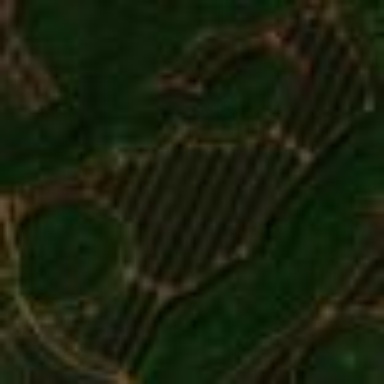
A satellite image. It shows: Orchard with pineapple plants.